Question: '''
Class 'Fideloper\Proxy\TrustProxies' not found
'''

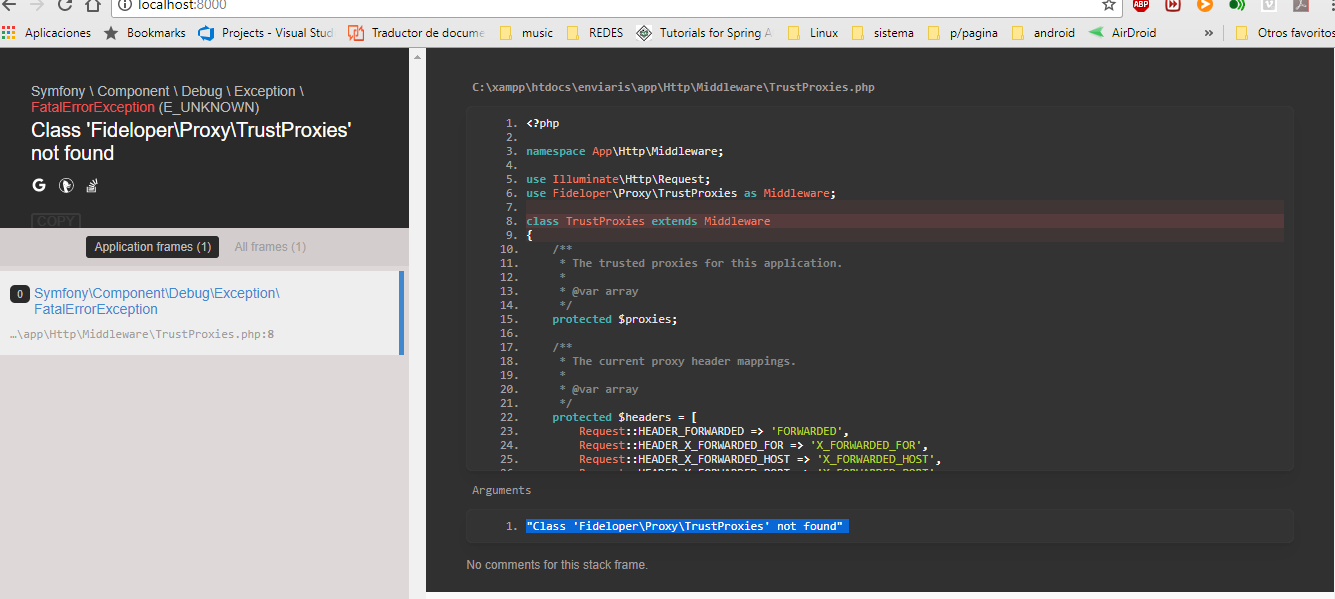
Answer: '''
composer require fideloper/proxy
'''